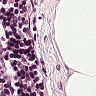
Metastatic tissue present: no